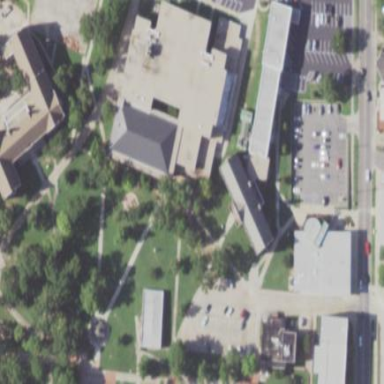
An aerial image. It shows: View of university building.